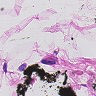
Metastatic tissue present: no